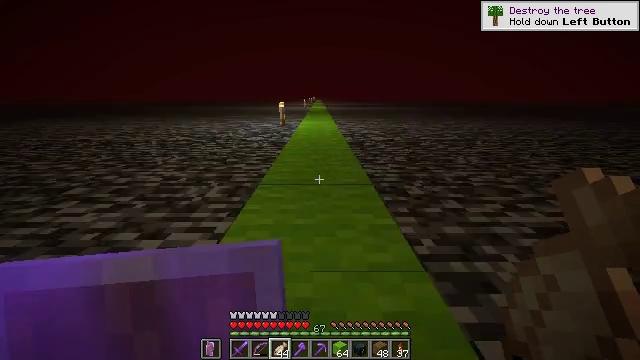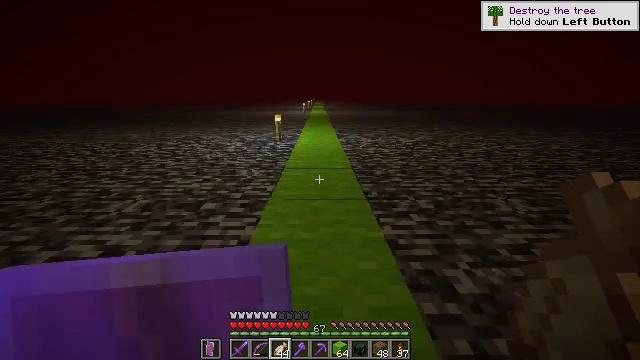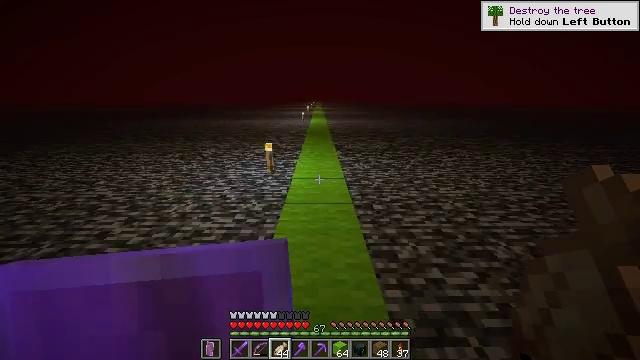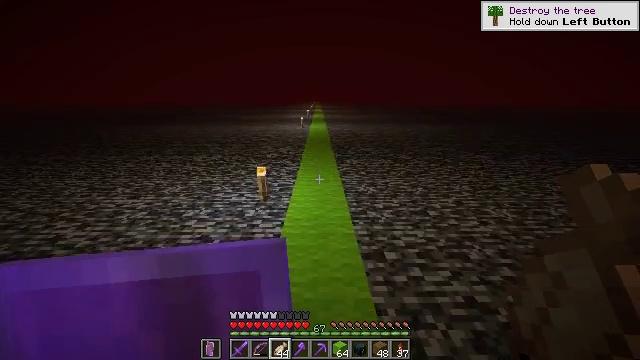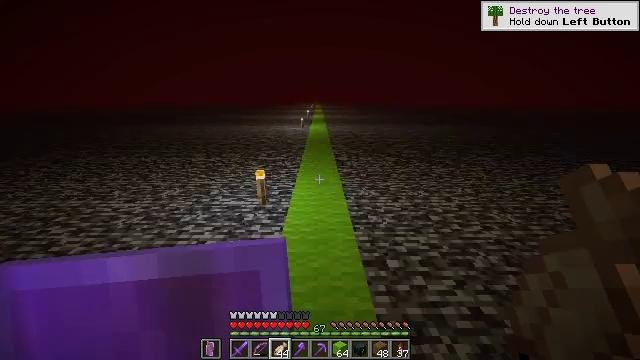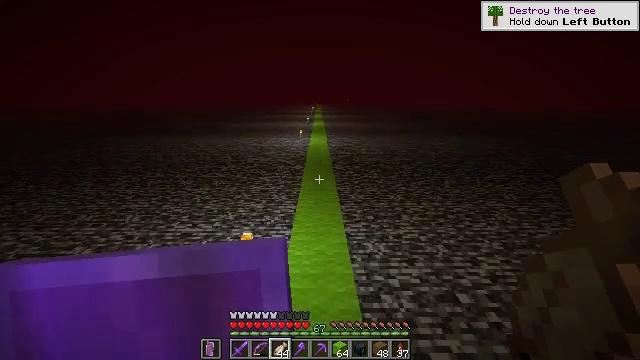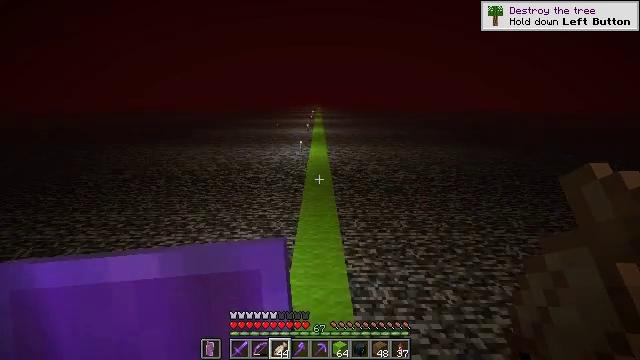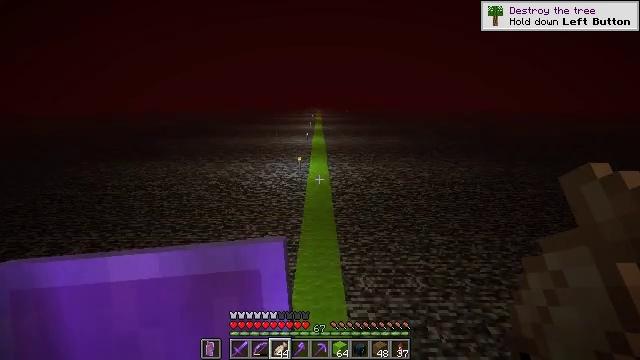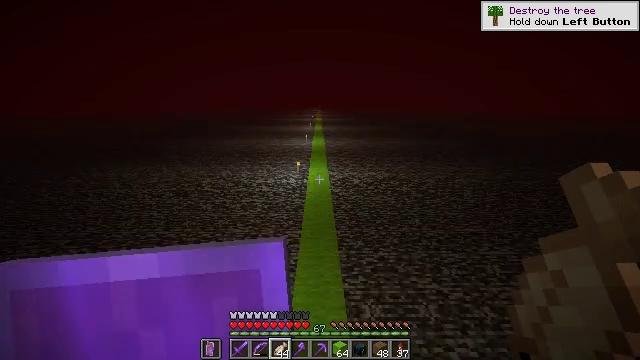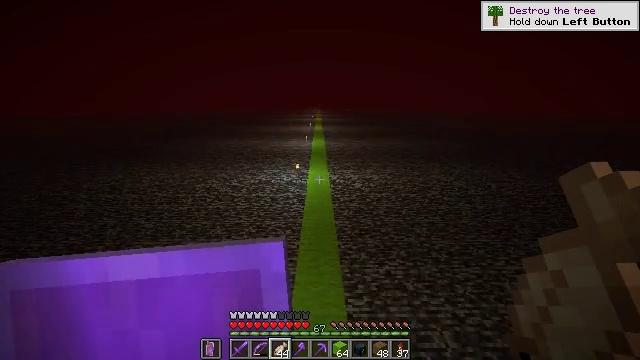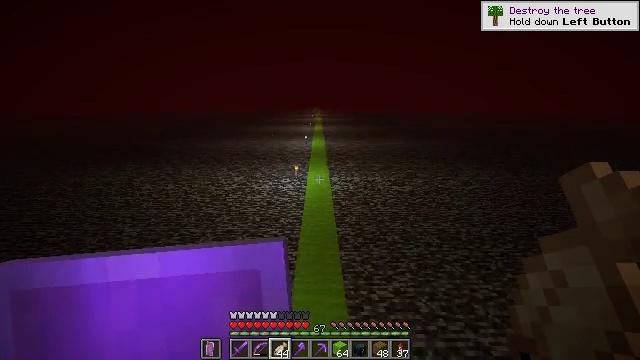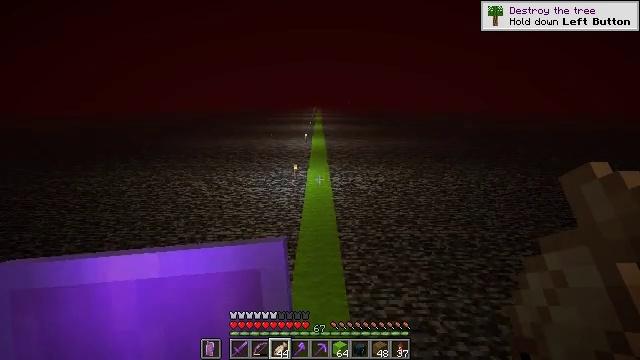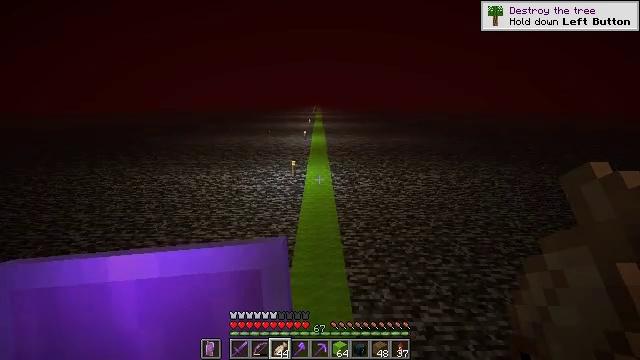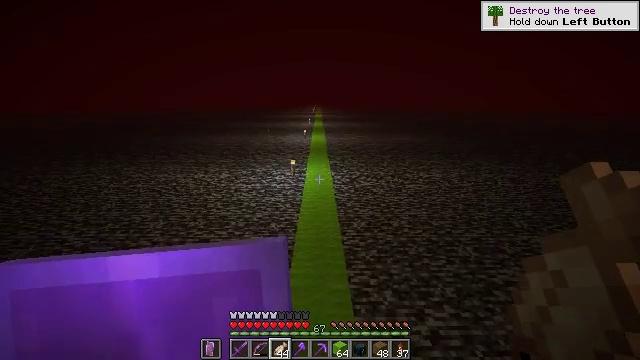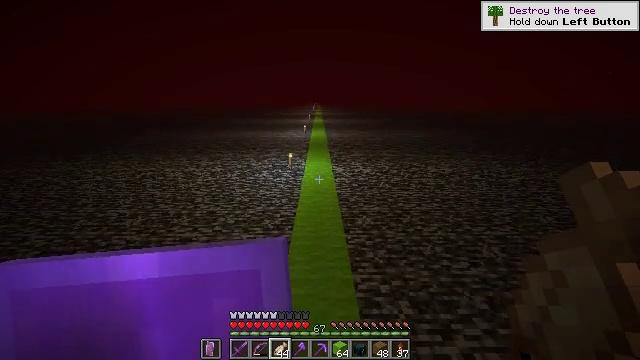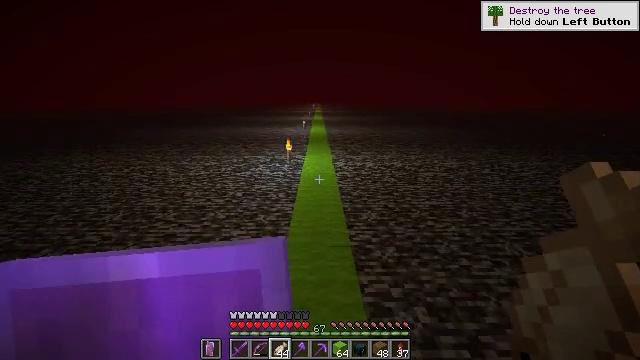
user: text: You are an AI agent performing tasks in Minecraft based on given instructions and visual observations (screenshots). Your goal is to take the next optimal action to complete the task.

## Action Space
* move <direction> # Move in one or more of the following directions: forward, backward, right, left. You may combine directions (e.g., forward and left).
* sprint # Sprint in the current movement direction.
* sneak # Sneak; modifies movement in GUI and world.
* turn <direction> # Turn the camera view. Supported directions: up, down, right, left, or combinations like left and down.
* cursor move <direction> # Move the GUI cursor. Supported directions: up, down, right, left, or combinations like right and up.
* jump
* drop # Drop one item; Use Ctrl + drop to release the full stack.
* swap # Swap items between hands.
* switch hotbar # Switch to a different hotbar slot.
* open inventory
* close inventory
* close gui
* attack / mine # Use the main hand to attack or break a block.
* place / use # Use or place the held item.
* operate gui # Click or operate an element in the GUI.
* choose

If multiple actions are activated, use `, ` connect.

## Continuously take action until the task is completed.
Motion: motion action
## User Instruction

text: Craft a lime carpet.
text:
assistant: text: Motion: move forward, sprint, jump
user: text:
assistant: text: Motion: move forward, sprint, jump
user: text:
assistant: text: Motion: move forward, sprint, jump
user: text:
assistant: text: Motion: move forward, sprint, jump
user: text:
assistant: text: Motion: move forward, sprint, jump
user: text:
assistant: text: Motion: move forward, sprint, jump
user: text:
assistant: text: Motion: move forward, sprint, jump
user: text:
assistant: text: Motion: move forward, sprint, jump
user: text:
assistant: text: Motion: move forward, sprint, jump
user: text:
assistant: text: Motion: move forward, sprint
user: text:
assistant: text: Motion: move forward, sprint
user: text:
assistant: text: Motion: move forward, sprint
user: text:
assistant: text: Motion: move forward, sprint
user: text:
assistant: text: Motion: move forward, sprint
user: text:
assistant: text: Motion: move forward, sprint, jump
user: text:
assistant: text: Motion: move forward, sprint, jump
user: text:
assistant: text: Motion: move forward, sprint, jump
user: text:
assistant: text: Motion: move forward, sprint, jump
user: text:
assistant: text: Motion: move forward, sprint, jump
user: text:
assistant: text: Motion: move forward, sprint, jump
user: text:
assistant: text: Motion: move forward, sprint, jump
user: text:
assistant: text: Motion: move forward, sprint, jump
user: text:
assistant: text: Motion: move forward, sprint, jump
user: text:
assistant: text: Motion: move forward, sprint, jump
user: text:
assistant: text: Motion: move forward, sprint, jump
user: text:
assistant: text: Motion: move forward, sprint, jump
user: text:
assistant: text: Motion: move forward, sprint
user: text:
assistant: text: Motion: move forward, sprint
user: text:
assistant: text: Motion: move forward, sprint
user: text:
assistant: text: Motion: move forward, sprint